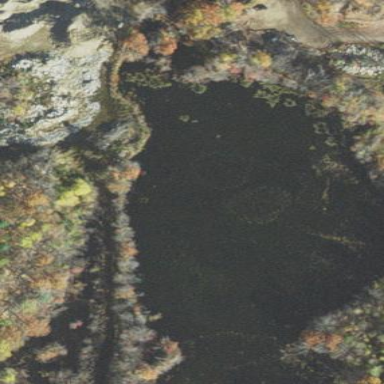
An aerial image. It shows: Pond surrounded by natural water.